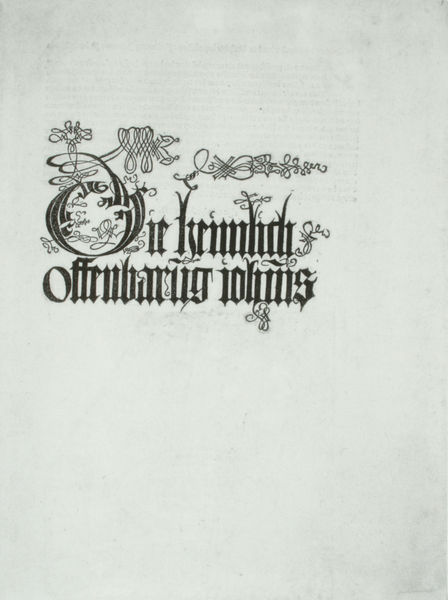
Titel: Die heimlich offenbarung iohannis
(Titel der deutschen Ausgabe der "Apokalypse")
Künstler: Albrecht Dürer
Institution: (Seriendruck)
Schlagwörter: blätter, weiß, blume, blumen, grau, schmuck, schwarz, zeichen, muster, ornament, alt, bibel, johannes, blatt, schleifen, renaissance, ranken, schrift, papier, modell, grafik, graphik, inschrift, ornamente, verzierung, deutsch, wei, tusche, buch, druck, druckgrafik, initialen, titel, seite, schwarzweiß, text, buchstabe, buchstaben, offenbarung, initiale, überschrift, titelblatt, ranke, anfang, buchdruck, buchseite, deckblatt, girlanden, verziert, titelseite, fragment, wir, schnörkel, gotisch, apokalypse, heimlich, zeilen, dürer, urkunde, ornamentik, auszug, graus, fraktur, ausgabe, typographie, letter, altdeutsch, sütterlin, dokument, kapitel, die, latein, lateinisch, werk, kalligraphie, albrecht dürer, initial, majuskel, evangelium, geheim, kunstvoll, kalligrafie, manuskript, minuskel, anagramm, arabesque, bänder7buchstaben, grossbuchstabe, initielen, johannesevangelium, nlume, offenbahrung, ornamebnt, schwabacher, shrift, alte schrift, buchkunst, onamentik, gotische, schrist, o, j, die heimlich offenbarung johannis, heimliche, abtik, schrifte